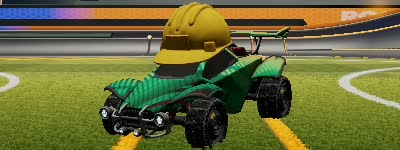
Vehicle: octane